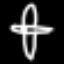
Label: airplane